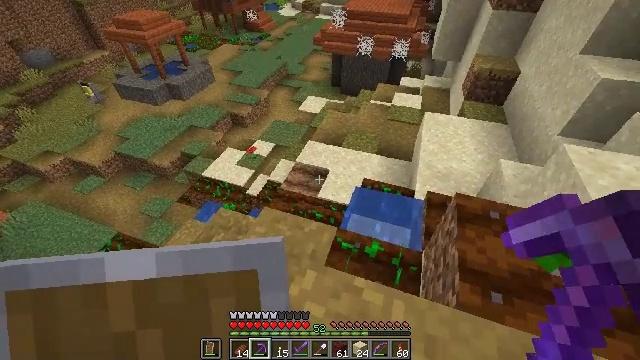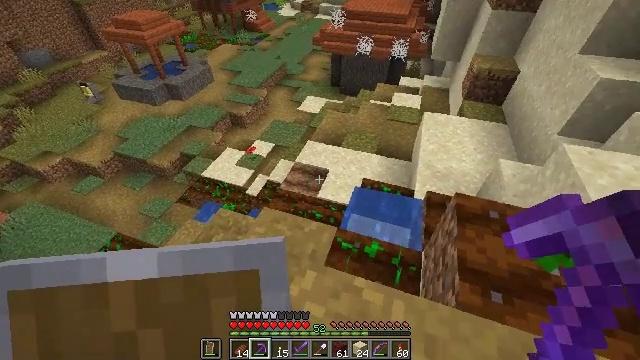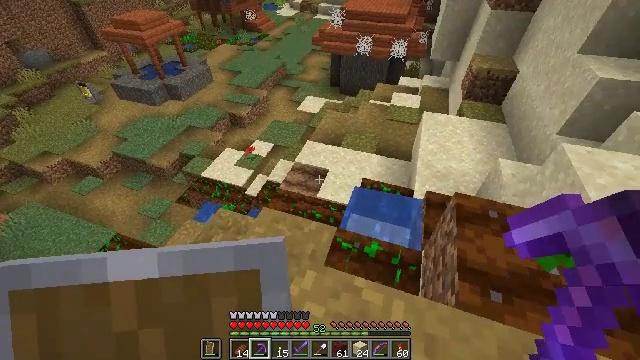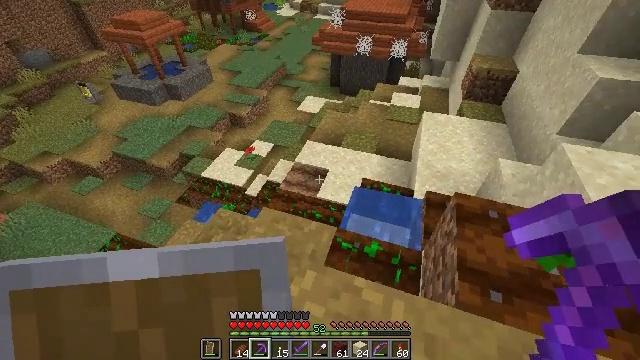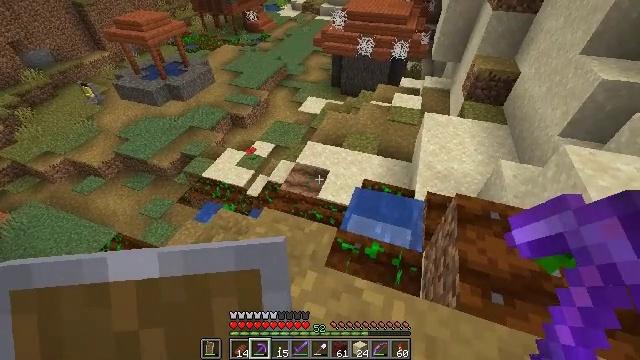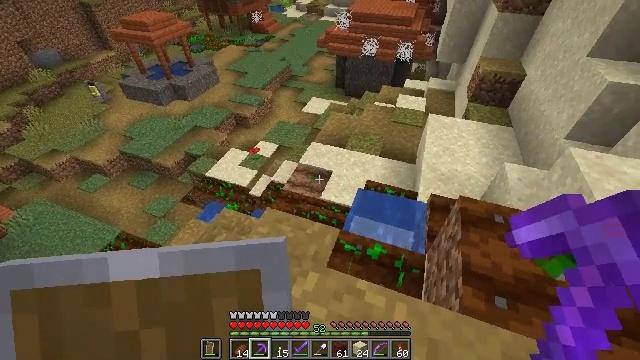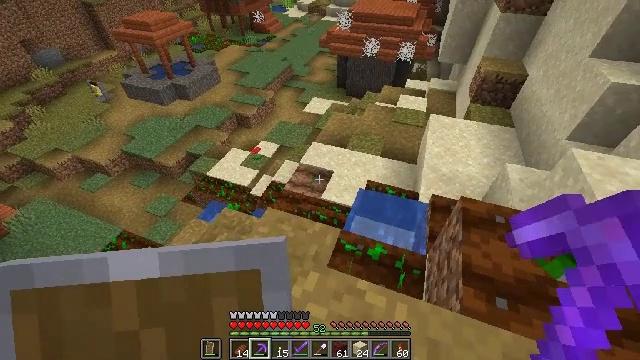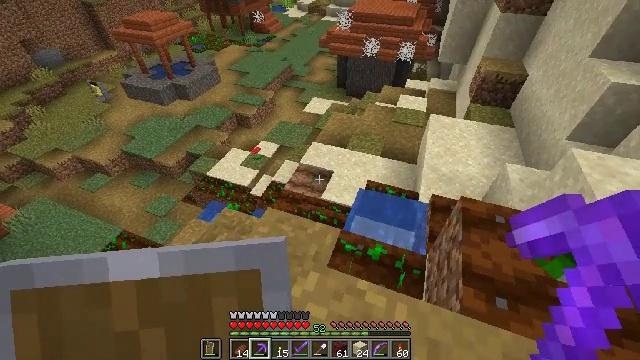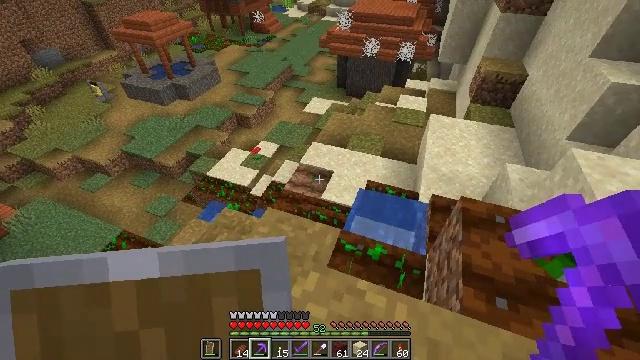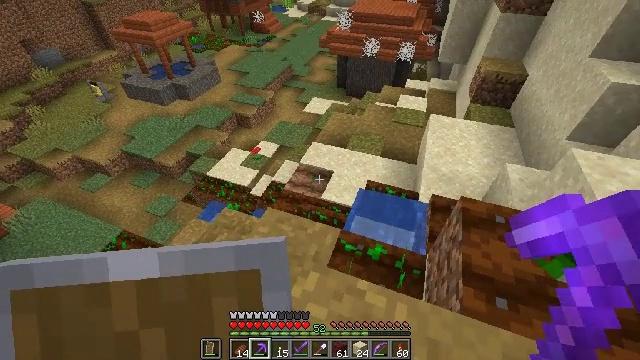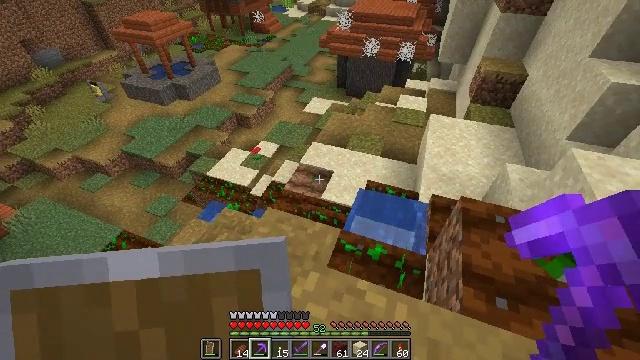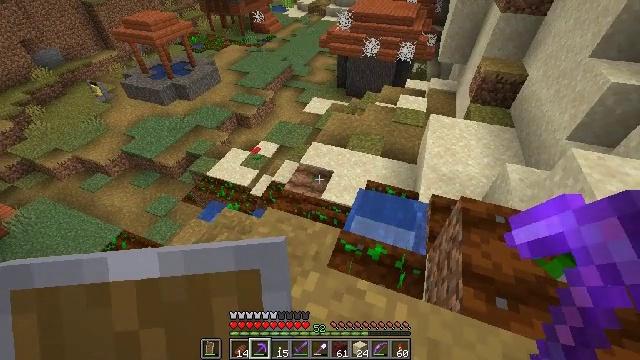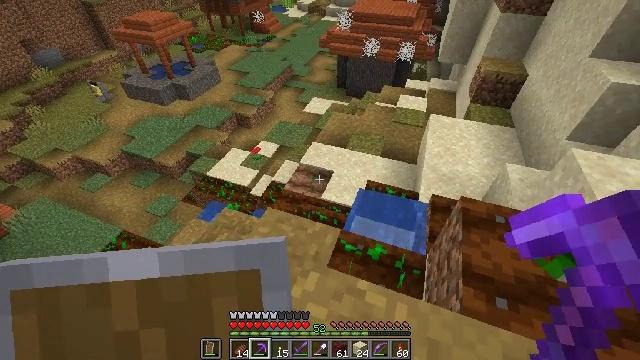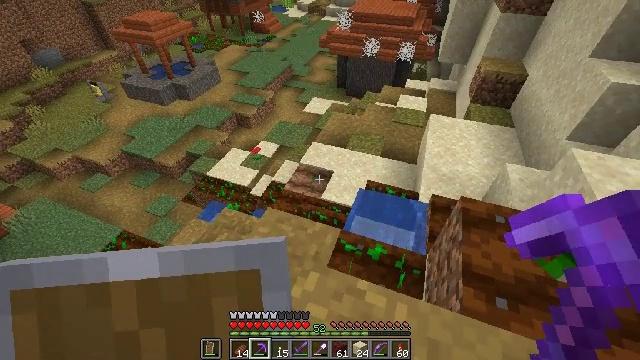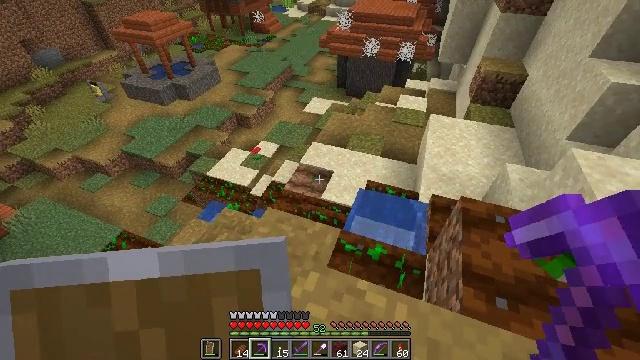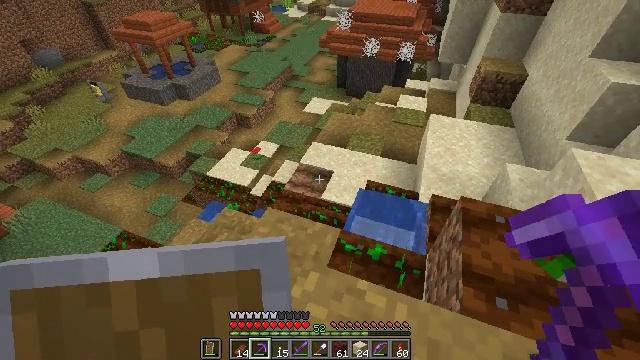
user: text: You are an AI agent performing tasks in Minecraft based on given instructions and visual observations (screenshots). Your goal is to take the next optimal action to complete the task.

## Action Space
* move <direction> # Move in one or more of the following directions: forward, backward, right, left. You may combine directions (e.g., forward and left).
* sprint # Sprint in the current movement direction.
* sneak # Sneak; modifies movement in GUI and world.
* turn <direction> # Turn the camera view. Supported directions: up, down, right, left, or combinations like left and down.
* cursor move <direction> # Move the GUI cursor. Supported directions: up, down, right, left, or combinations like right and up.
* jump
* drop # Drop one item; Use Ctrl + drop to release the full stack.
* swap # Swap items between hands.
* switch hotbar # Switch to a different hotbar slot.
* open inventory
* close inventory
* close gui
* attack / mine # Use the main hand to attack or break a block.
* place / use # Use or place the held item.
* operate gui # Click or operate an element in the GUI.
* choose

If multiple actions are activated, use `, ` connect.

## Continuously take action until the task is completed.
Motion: motion action
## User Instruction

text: Attack the bell to remove it.
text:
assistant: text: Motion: no_op
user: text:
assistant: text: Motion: no_op
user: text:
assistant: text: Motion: no_op
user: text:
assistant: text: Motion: no_op
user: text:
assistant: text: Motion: no_op
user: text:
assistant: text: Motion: no_op
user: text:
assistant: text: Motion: no_op
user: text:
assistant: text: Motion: no_op
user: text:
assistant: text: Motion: no_op
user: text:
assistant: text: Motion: no_op
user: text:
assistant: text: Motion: no_op
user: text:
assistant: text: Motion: no_op
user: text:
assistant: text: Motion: no_op
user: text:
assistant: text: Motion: no_op
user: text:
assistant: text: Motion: no_op
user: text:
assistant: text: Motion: no_op
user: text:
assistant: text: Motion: no_op
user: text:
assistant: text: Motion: move left
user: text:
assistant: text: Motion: move left
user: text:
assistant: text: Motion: move left
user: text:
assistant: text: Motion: move left, turn right
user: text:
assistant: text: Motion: turn right
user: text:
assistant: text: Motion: turn right
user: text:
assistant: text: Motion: turn right
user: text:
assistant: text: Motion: no_op
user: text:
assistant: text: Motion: move forward
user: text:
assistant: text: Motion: move forward
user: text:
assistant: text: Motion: move forward
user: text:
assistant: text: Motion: move forward
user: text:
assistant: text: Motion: move forward